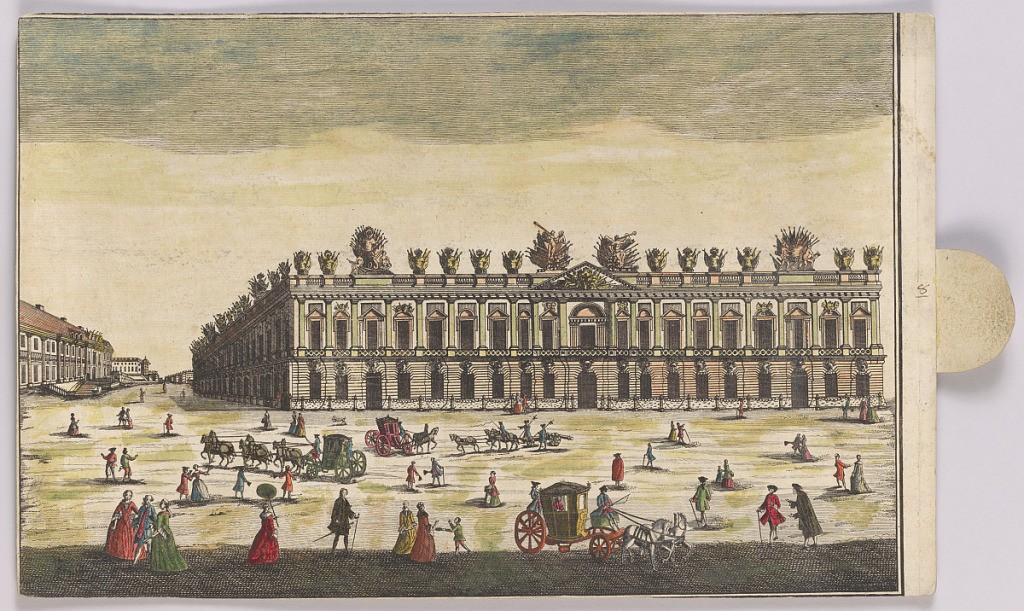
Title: Peep-Show Print
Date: mid-18th century
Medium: Engraving and brush and wash on paper
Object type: Print
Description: Peep-show print